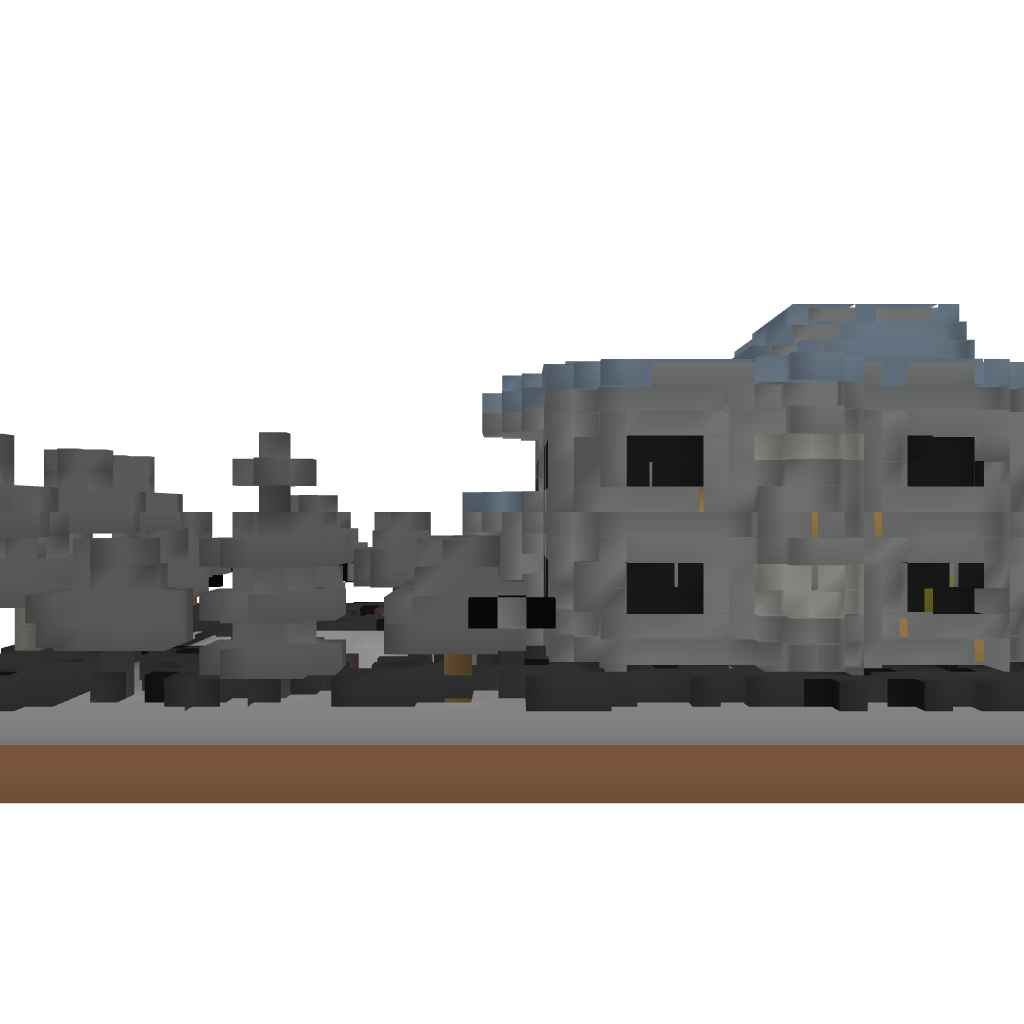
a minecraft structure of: Classic Villa